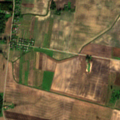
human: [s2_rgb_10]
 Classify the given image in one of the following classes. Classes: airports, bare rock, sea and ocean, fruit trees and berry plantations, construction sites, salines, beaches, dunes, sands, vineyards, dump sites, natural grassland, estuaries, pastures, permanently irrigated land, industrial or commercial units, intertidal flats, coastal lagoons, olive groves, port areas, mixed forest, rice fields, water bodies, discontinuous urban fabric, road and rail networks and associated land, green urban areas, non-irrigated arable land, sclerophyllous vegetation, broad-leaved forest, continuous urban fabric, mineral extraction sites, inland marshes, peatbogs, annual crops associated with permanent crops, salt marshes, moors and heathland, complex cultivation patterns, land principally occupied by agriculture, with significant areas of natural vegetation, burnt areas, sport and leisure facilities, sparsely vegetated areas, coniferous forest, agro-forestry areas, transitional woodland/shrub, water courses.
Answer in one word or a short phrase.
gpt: non-irrigated arable land, complex cultivation patterns, land principally occupied by agriculture, with significant areas of natural vegetation